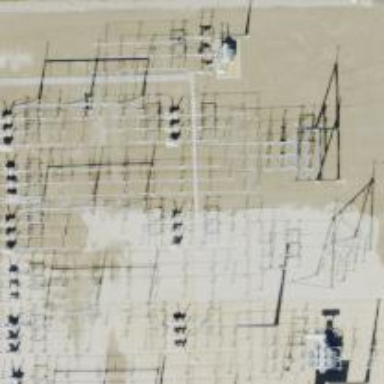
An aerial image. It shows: Switch used for power control.